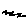
Label: zigzag